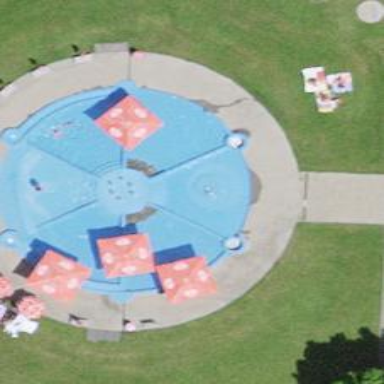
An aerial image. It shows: Swimming pool located in leisure land.